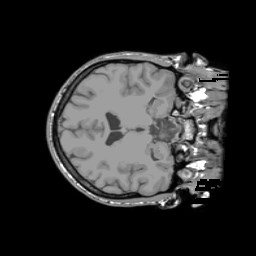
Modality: T1w
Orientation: axial